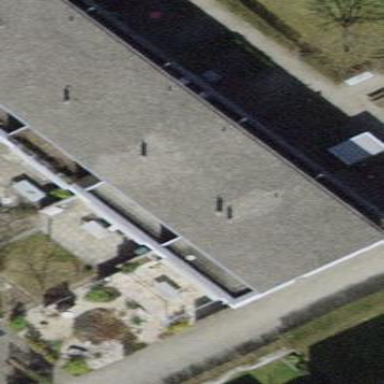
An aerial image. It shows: Flat-roofed building.